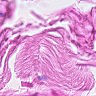
Metastatic tissue present: no